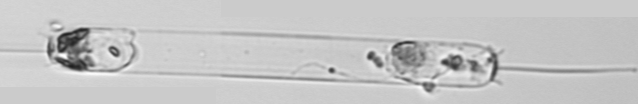
Label: Ditylum_brightwellii